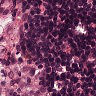
Metastatic tissue present: no